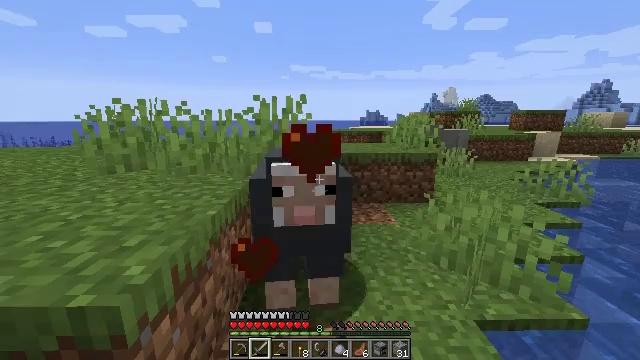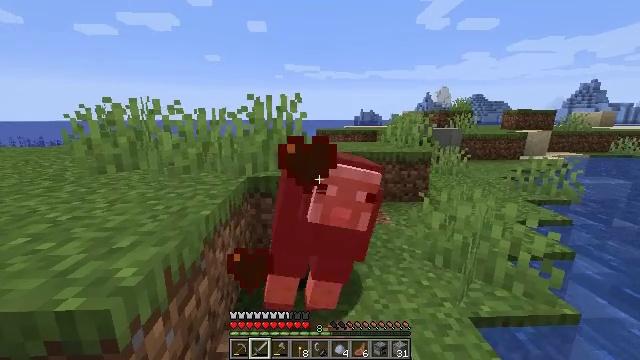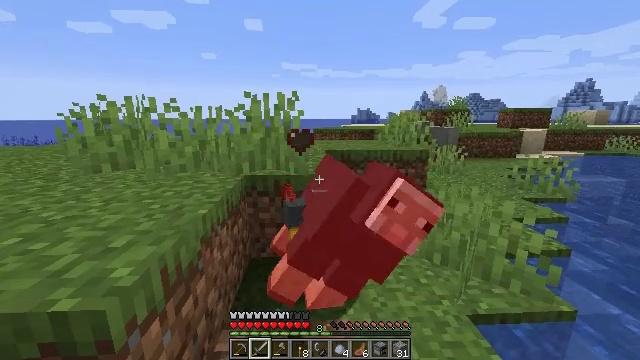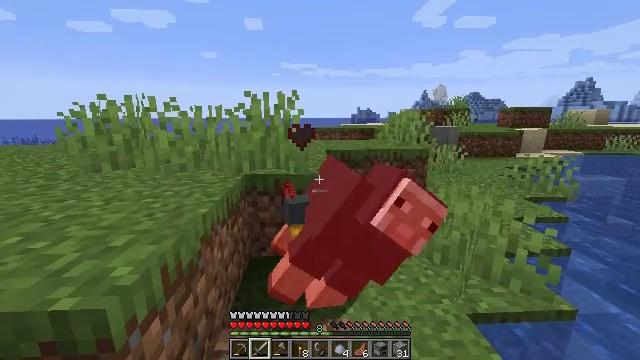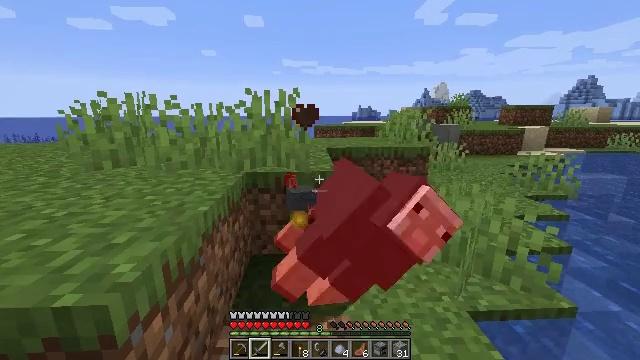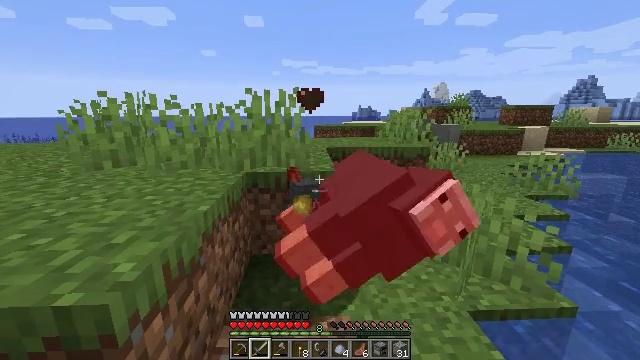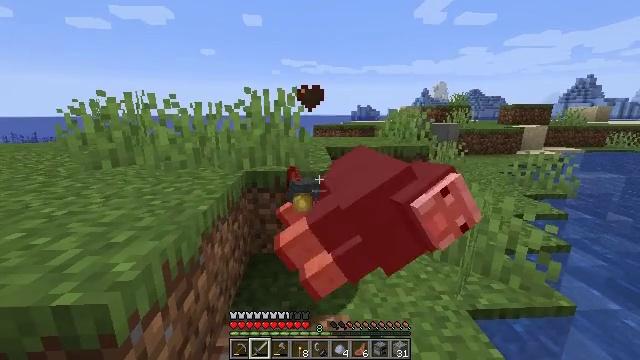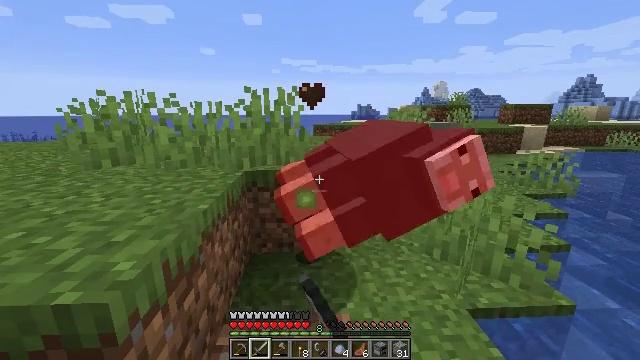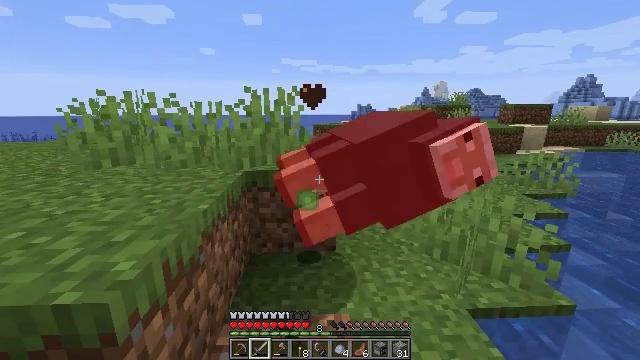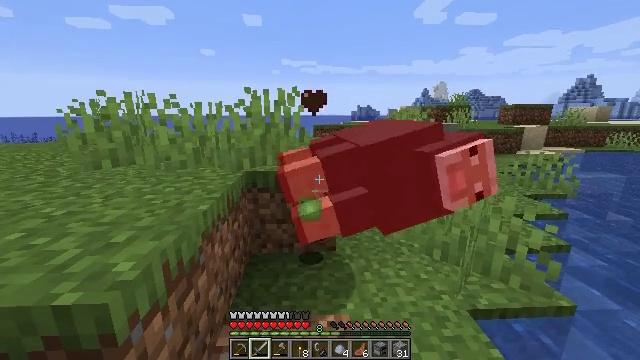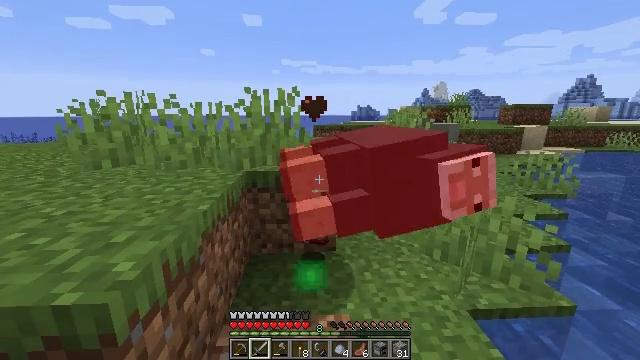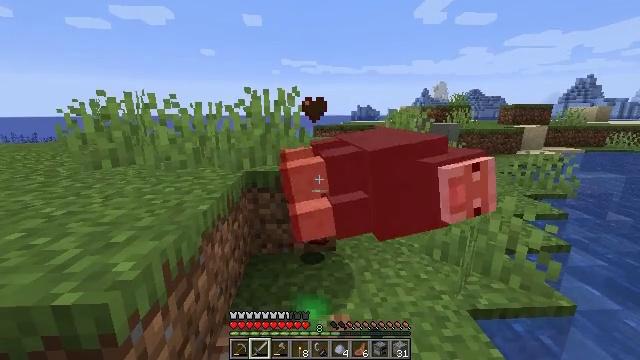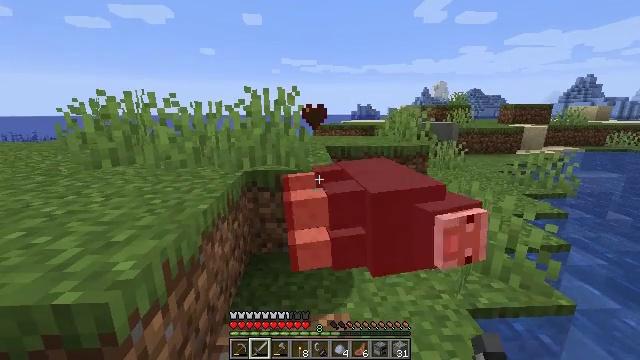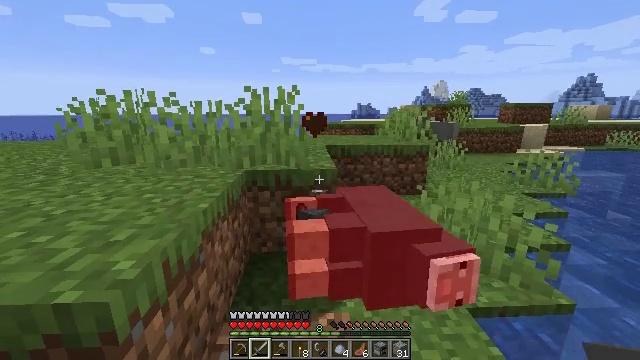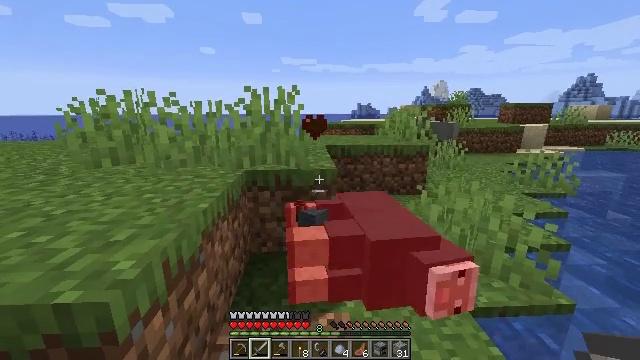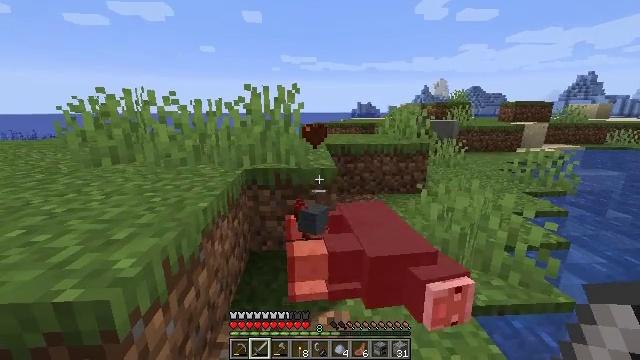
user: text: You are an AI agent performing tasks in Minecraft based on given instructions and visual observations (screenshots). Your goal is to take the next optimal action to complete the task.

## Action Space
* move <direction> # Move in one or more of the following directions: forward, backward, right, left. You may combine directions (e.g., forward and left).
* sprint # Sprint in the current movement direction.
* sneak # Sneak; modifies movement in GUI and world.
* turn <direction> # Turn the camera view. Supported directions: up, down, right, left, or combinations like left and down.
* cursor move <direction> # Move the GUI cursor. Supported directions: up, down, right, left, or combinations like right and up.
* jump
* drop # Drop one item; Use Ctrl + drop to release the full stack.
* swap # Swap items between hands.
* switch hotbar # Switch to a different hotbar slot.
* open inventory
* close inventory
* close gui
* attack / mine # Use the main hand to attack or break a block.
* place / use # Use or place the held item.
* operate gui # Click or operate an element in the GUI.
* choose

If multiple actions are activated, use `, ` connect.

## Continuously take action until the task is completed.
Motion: motion action
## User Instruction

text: Gather grass block for landscaping.
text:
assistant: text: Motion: turn right, attack / mine
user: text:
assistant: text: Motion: attack / mine
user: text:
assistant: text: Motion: attack / mine
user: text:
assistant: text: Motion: attack / mine
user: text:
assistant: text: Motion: no_op
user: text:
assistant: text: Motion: attack / mine
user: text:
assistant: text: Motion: attack / mine
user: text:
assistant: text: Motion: attack / mine
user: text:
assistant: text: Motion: attack / mine
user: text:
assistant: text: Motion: no_op
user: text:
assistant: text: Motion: no_op
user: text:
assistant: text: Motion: no_op
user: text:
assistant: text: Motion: no_op
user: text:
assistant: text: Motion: no_op
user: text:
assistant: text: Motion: no_op
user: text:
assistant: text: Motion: move forward
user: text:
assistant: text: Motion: move forward
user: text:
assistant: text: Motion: move forward, turn left
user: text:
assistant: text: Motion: move forward, turn left
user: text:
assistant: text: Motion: move forward
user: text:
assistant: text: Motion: move forward
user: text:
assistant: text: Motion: no_op
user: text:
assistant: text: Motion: move forward
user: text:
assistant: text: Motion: move forward
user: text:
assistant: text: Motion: move forward, turn left
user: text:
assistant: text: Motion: no_op
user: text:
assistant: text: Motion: no_op
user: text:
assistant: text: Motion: no_op
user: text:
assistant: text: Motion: no_op
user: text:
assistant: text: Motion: no_op